Question: What is the phone name?
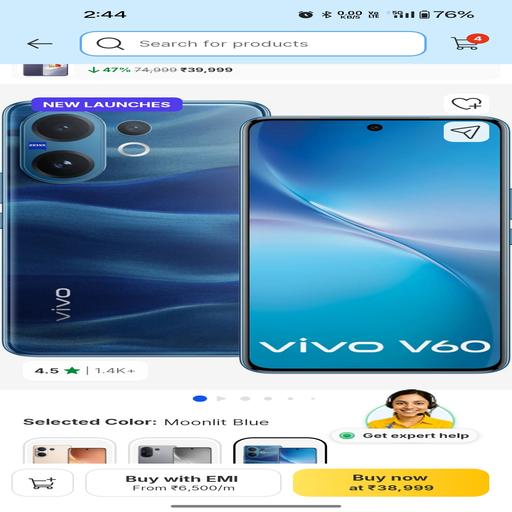
Answer: Vivo V60